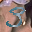
Label: 3